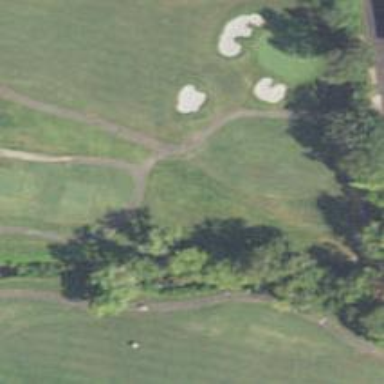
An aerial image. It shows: Service road designated as golf cart path.